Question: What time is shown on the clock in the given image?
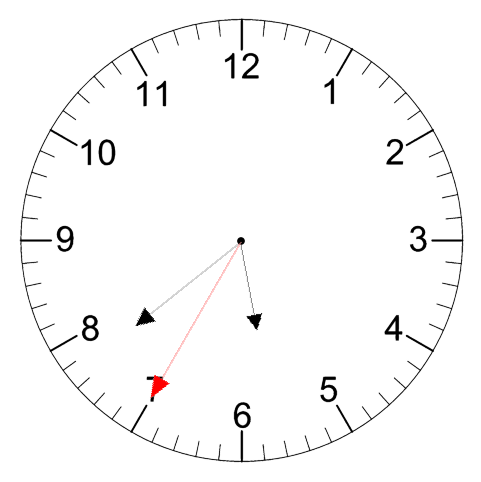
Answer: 05:38:35